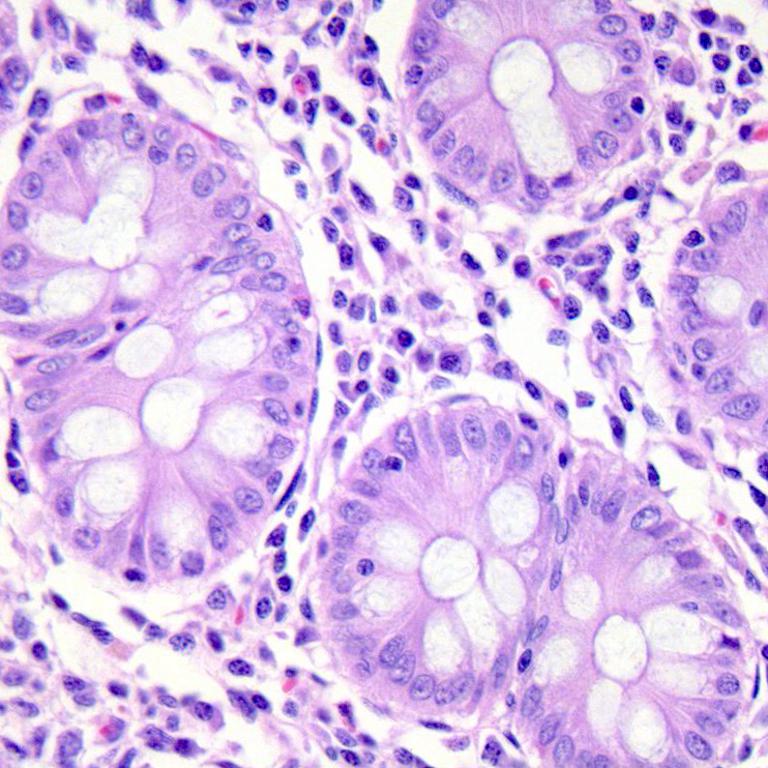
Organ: colon
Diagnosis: benign